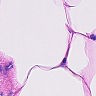
Metastatic tissue present: no